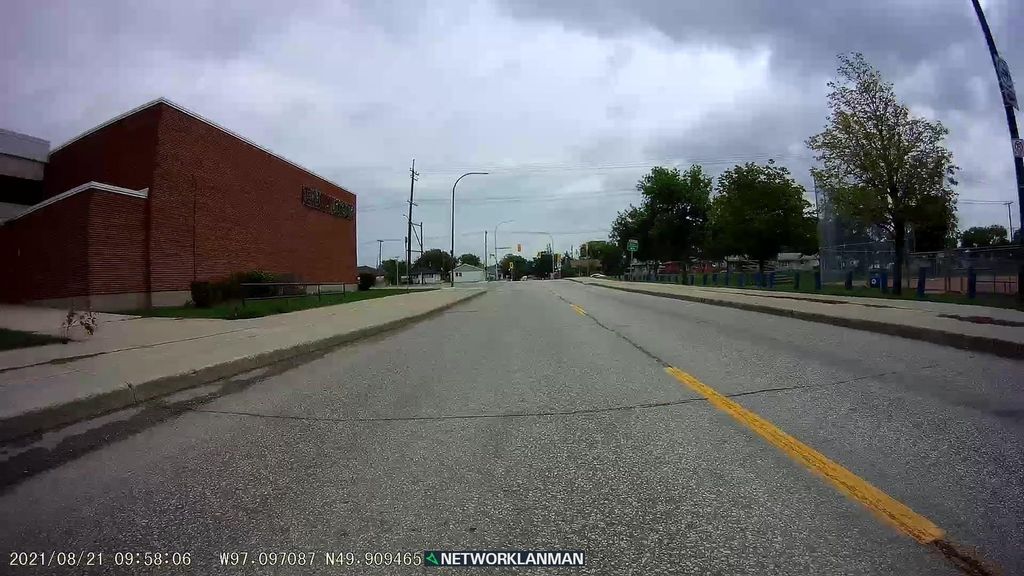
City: winnipeg